Question: I read an image with <URL>, which results in a binary image like this:

I would like to invert the image such that white turns into black, and vice versa.
Help is appreciated.
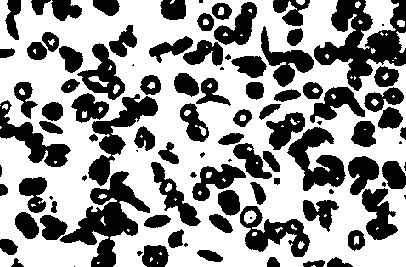
Answer: '''
numpy.invert(close_img)
'''
I use invert array. It works for me.